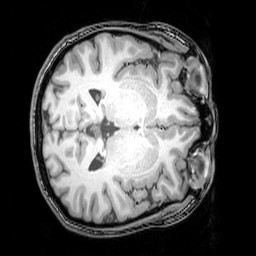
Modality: T1w
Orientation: axial
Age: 24
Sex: female
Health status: healthy
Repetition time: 0.081 s
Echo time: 0.037 s